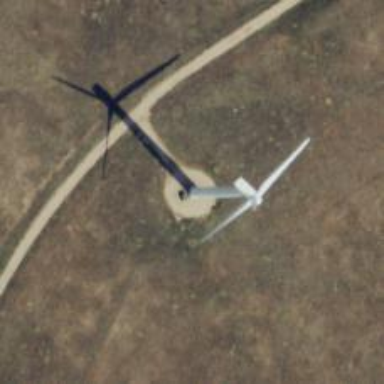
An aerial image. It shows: Wind power generator with wind turbines.